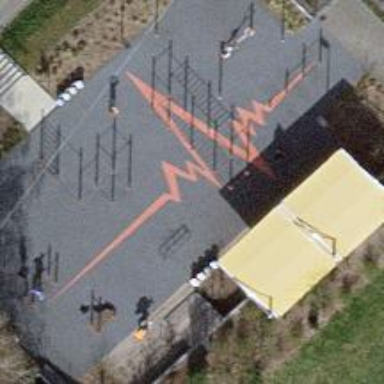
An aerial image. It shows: Fitness station in leisure land area.